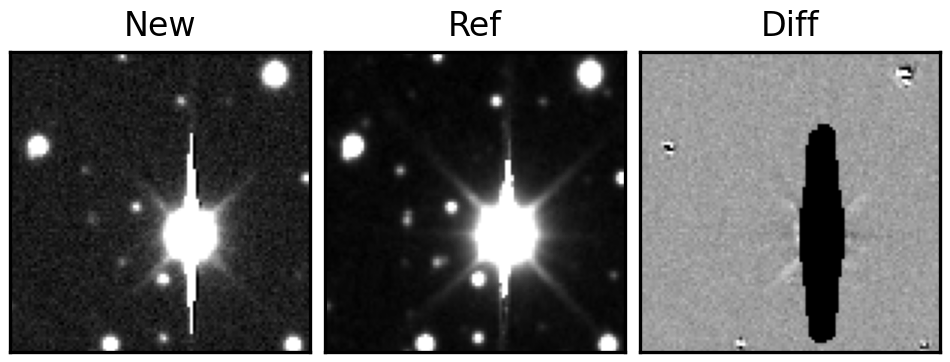
Label: bogus